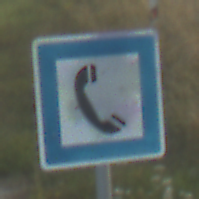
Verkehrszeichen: Fernsprecher
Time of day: SunriseSunset
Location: Outdoor (RoadRail)
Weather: PartlyCloudy
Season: NotSpecified
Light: Natural